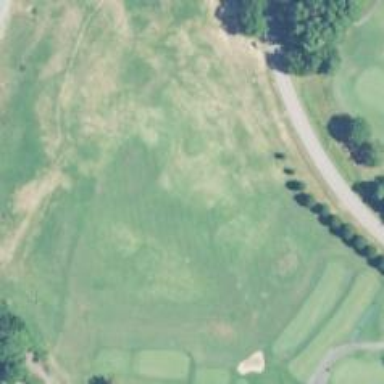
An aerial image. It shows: Grassy area used as driving range for golf.